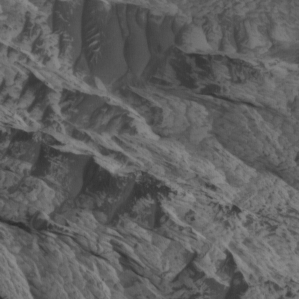
Label: non_frost